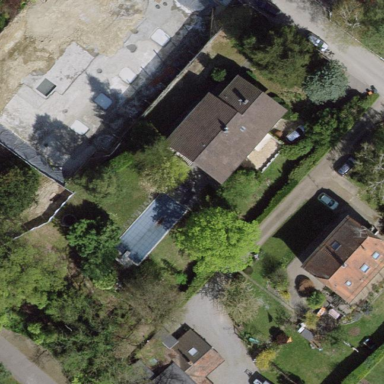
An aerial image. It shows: Garden surrounded by fence.